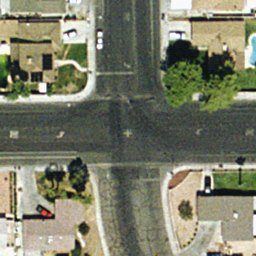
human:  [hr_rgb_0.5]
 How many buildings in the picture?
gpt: four

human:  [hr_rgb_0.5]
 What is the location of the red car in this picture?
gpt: lower left